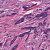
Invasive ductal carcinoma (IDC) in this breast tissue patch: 1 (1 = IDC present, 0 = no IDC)